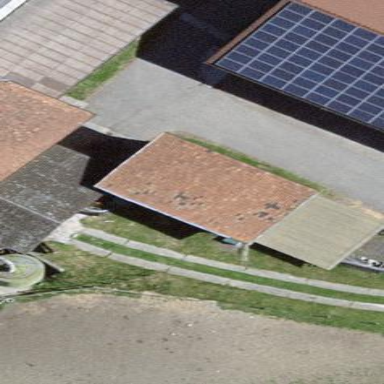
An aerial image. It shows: Farm auxiliary building with gabled roof.